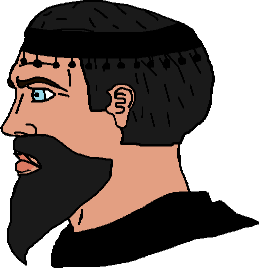
Label: 4_Yes_Chad